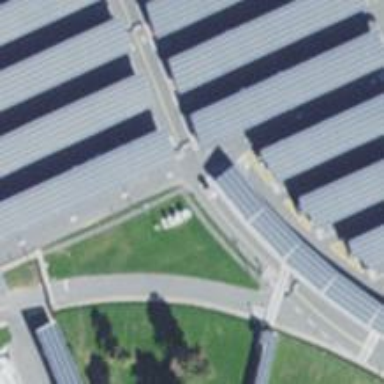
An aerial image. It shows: Solar photovoltaic panel generator on roof of building.